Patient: sex F, age 31
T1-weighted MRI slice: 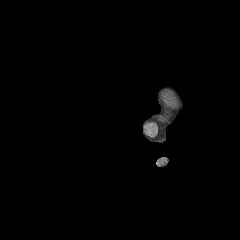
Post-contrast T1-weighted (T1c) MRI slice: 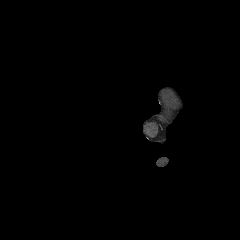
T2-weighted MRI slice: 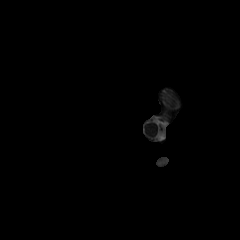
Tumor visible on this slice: no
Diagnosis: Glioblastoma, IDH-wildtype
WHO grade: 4